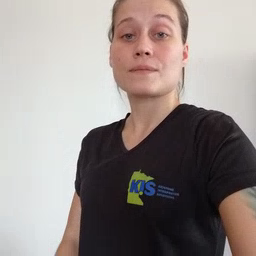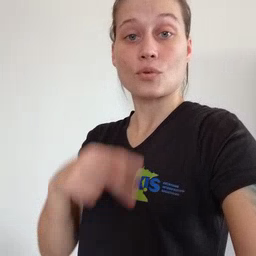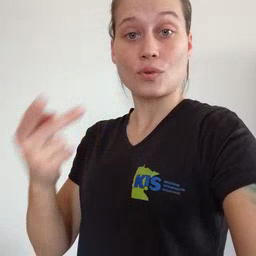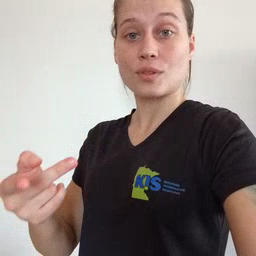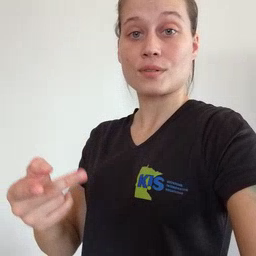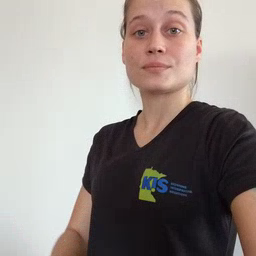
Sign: fall